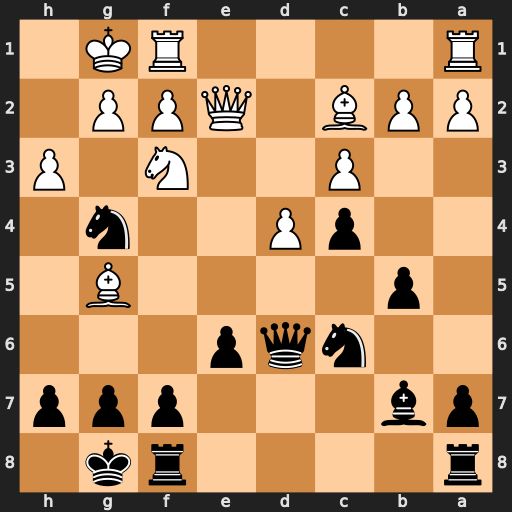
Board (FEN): r4rk1/pb3ppp/2nqp3/1p4B1/2pP2n1/2P2N1P/PPB1QPP1/R4RK1
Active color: b
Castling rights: -
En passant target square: -
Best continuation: Nxd4 cxd4 Bxf3 hxg4 Bxe2